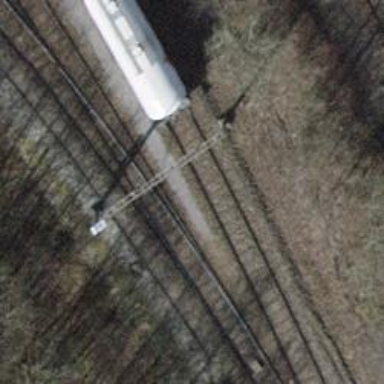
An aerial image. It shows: Single-track railway spur.